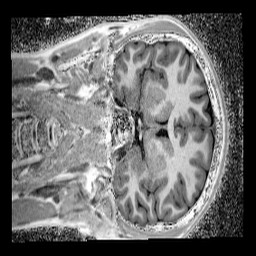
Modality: UNIT1_denoised
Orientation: coronal
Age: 13
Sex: male
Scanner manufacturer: siemens
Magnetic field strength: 3 T
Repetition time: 4 s
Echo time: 0.00299 s